Interaction volume radius: 10 \u00c5
Interaction volume height: 30 \u00c5
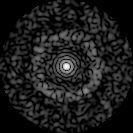
Disorder parameter: 0.8459